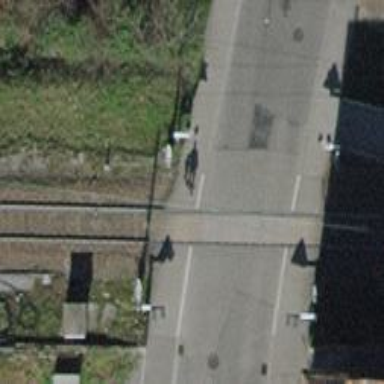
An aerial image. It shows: Level crossing on the railway with lights and double half barrier.